Field crop: maize
Growth stage: 2
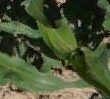
Species: maize